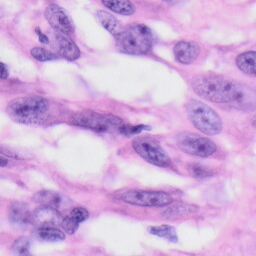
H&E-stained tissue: Skin